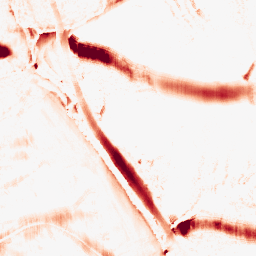
Category: morphological
Decomposition family: morphological_ellipse
Decomposition parameters: operation: opening
width: 30
height: 10
Upsampling method: regularized
Upsampling parameters: scale: 2
lambda_reg: 0.001
Upsampling scale: 2